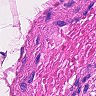
Metastatic tissue present: no